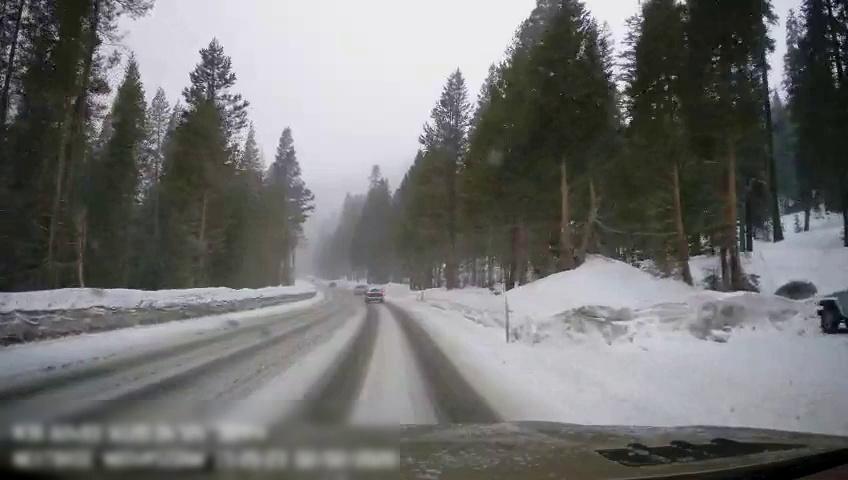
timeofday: Day
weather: Snowy
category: Drivable Space
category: Vehicles | SUV